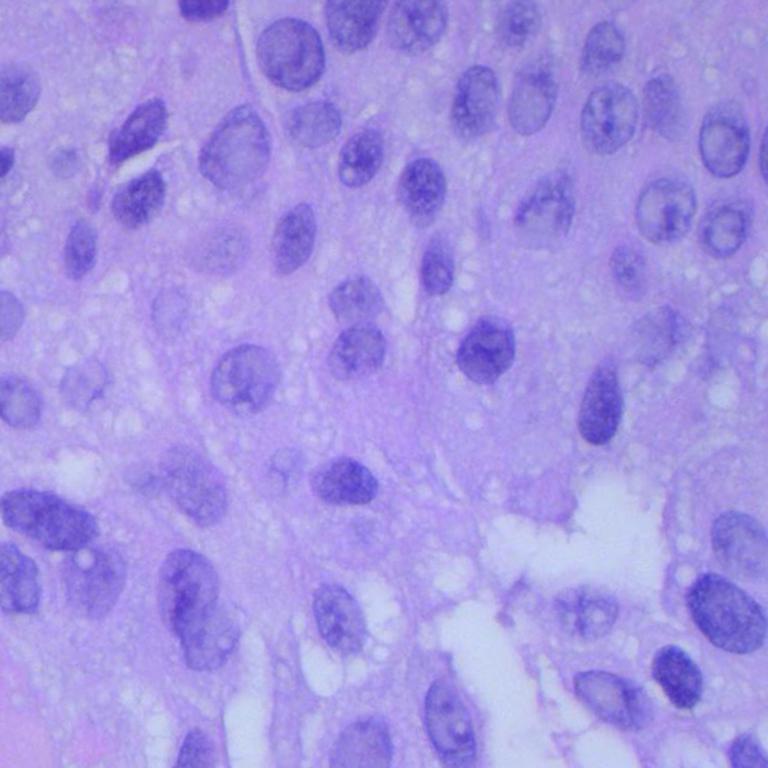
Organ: lung
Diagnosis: squamous carcinomas